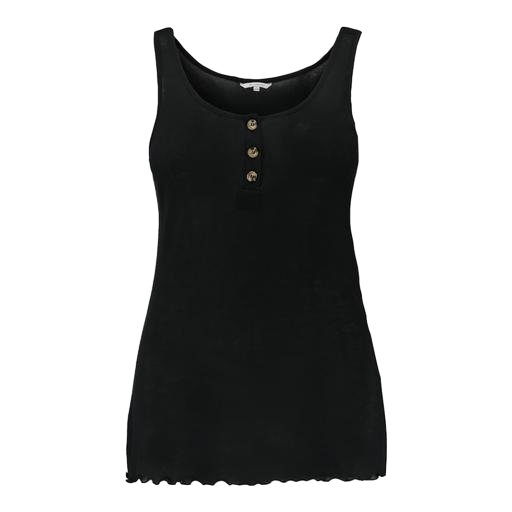
black long tank top, black jersey tank, black slub jersey vest top, white background